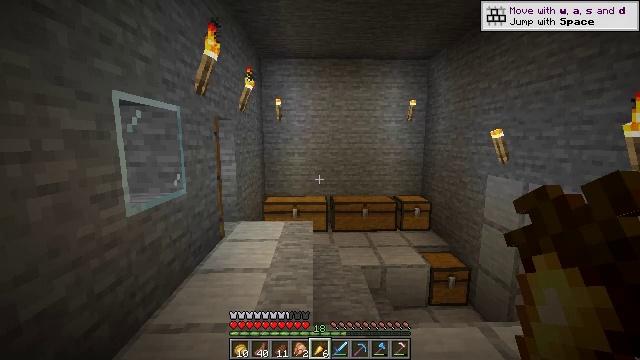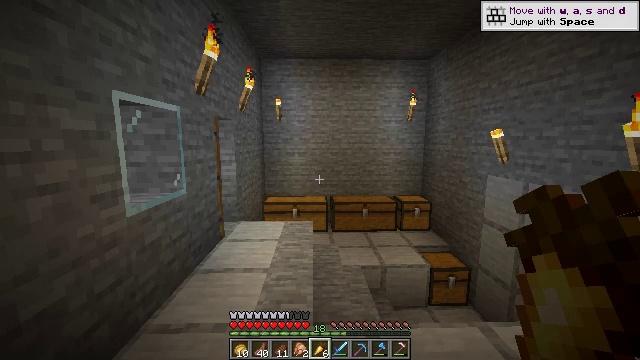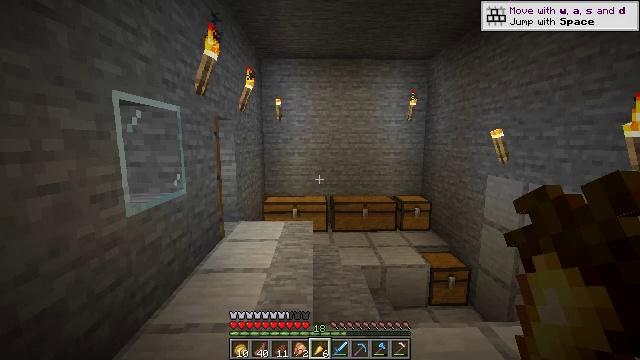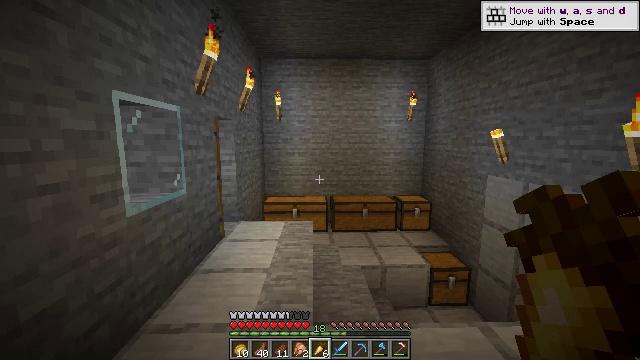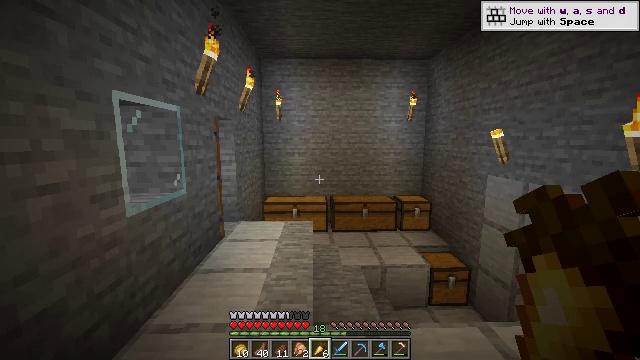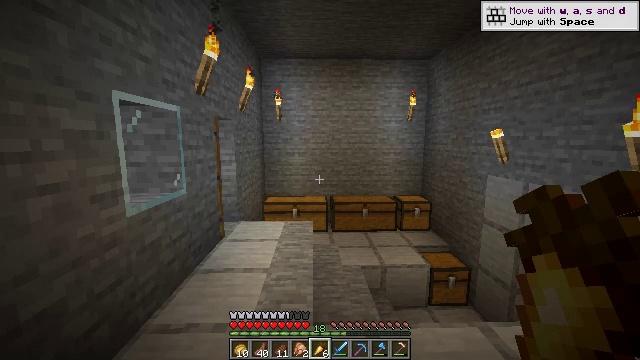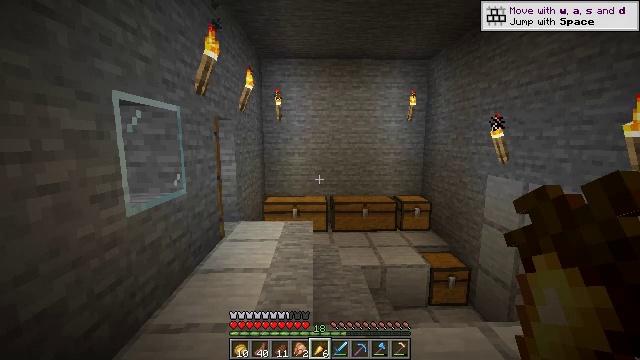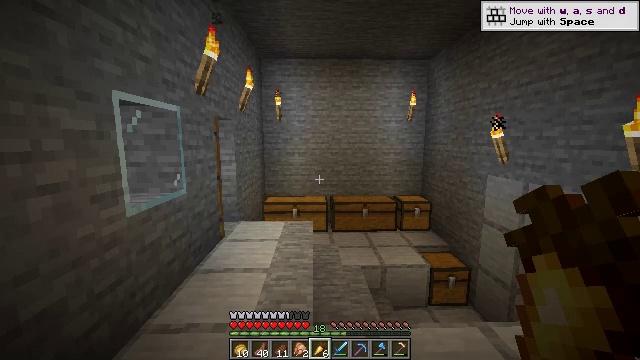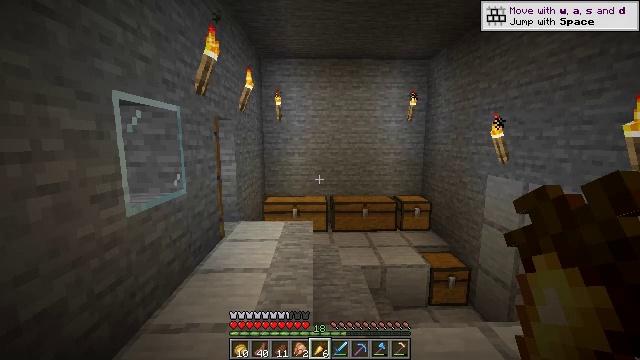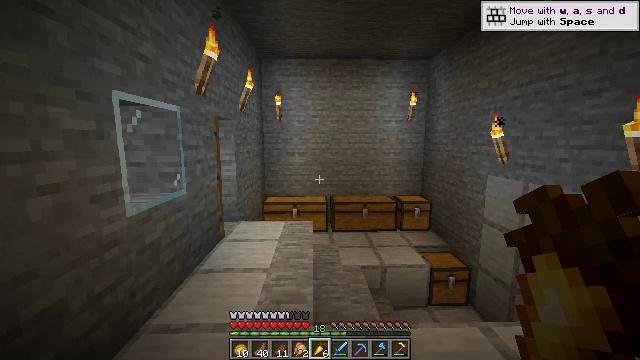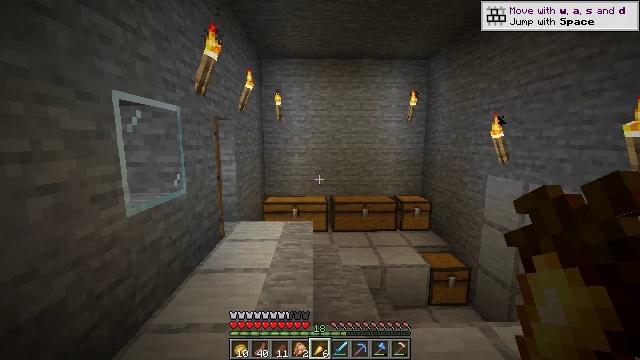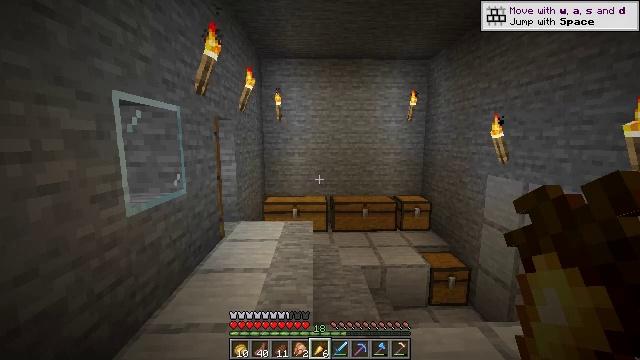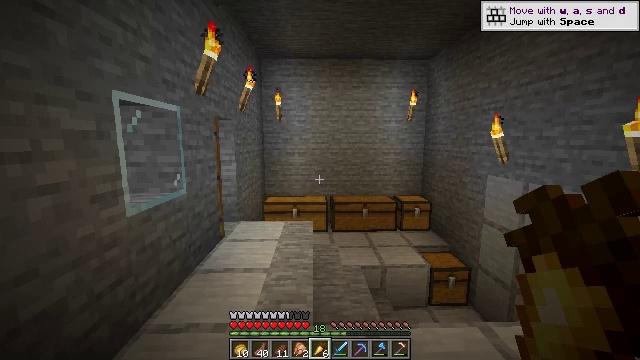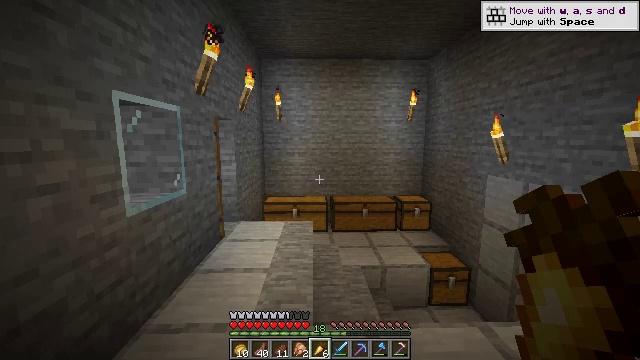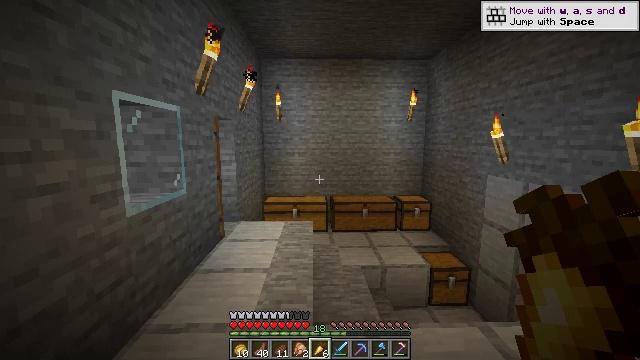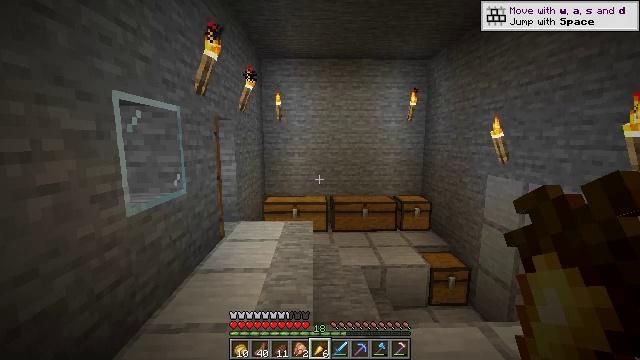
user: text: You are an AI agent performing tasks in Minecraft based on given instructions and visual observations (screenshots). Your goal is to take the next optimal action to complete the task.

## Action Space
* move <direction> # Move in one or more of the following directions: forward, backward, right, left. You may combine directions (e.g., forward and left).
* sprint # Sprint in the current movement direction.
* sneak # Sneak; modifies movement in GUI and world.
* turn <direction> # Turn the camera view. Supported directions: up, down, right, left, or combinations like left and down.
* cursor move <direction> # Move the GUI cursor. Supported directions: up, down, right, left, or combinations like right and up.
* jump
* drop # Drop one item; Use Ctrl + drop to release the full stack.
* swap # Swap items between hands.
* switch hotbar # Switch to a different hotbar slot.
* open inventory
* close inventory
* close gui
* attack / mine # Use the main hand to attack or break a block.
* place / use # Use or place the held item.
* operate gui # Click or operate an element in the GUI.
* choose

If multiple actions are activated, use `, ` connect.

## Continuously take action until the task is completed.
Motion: motion action
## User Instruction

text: Craft a tripwire hook.
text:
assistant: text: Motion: no_op
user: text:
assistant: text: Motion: no_op
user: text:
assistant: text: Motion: no_op
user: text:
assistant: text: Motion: no_op
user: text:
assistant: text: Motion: no_op
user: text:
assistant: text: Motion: no_op
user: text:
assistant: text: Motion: no_op
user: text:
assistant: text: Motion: no_op
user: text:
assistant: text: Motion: no_op
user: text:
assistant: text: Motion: no_op
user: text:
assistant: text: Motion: no_op
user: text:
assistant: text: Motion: no_op
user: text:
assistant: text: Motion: no_op
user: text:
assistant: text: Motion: no_op
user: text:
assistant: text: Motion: no_op
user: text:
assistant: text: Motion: no_op
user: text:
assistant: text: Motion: no_op
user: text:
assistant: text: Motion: no_op
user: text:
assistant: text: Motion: no_op
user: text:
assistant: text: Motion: no_op
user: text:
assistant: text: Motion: no_op
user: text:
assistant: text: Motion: no_op
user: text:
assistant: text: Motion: no_op
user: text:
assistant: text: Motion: no_op
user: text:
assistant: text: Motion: no_op
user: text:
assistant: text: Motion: no_op
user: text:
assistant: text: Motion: no_op
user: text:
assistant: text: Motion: no_op
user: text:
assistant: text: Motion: no_op
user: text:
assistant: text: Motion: no_op